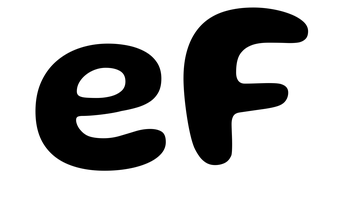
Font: Gluten_SemiBold